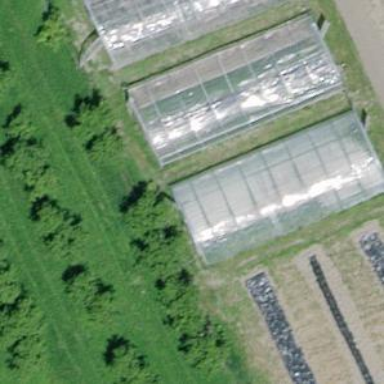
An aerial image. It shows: Greenhouse.